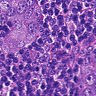
Metastatic tissue present: yes